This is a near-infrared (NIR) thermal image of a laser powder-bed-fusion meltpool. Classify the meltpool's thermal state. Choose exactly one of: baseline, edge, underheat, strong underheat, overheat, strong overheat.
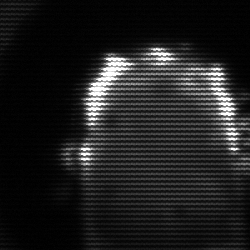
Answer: baseline